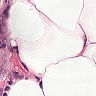
Metastatic tissue present: no